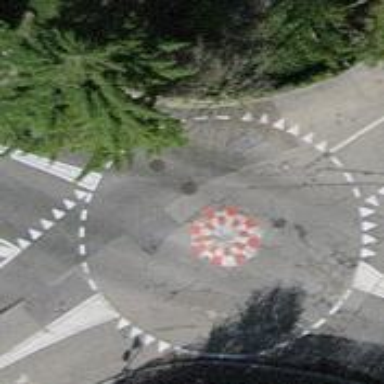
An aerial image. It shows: Mini roundabout on the road.